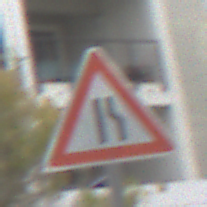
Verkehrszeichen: EinseitigVerengteFahrbahnRechts
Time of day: Midday
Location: Outdoor (Urban)
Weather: Overcast
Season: NotSpecified
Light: Natural